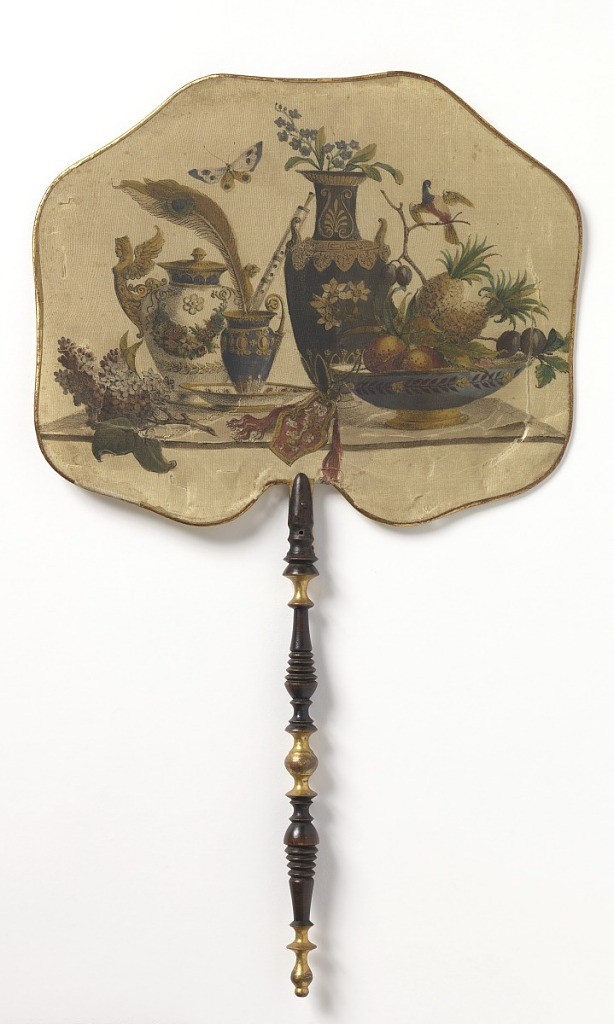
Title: Handscreen
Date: late 19th century
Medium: Printed silk leaf, turned and gilded wood handle
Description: Handscreen with a wide, octogonal silk leaf printed with a still life of neoclassical pottery, fruits, birds and feathers in the late 18th century style. Turned and gilded wood handle.